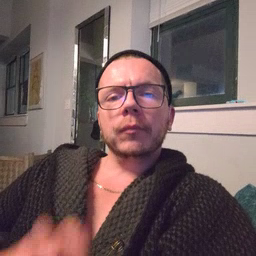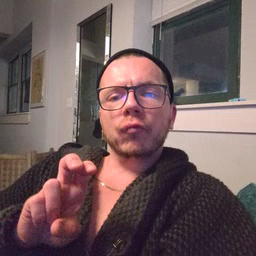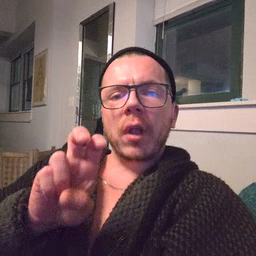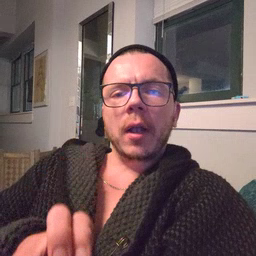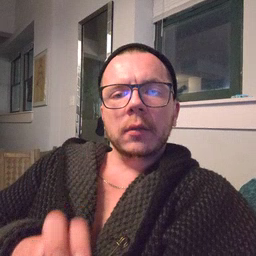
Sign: ride